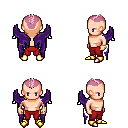
a pixel art fantasy rpg character, male body template, human, light skin, purple wings, red pants, pink short mohawk hairstyle, bracelets, gold boots, four views (front, back, left, right), 2x2 character sprite sheet, small pixel art, hard edges, no anti-aliasing